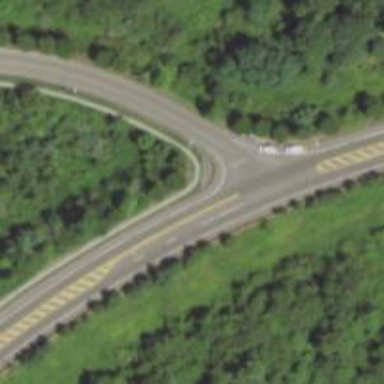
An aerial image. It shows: Stop road.